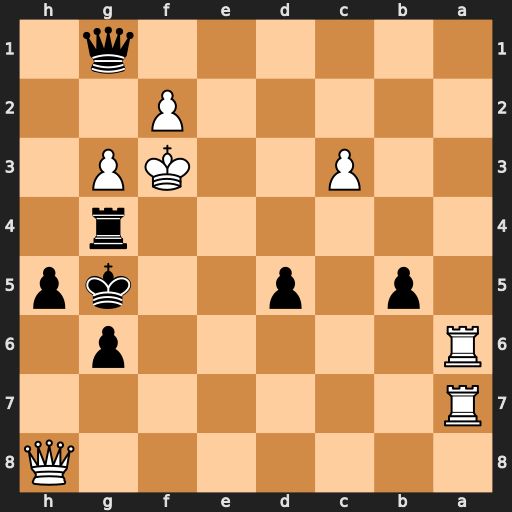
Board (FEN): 7Q/R7/R5p1/1p1p2kp/6r1/2P2KP1/5P2/6q1
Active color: b
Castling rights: -
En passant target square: -
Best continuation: Qh1+ Ke2 Re4+ Kd2 Qe1+ Kc2 Re2+ Kb3 Qb1+ Ka3 Ra2#